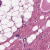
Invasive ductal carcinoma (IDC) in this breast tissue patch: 0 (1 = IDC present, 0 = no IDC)